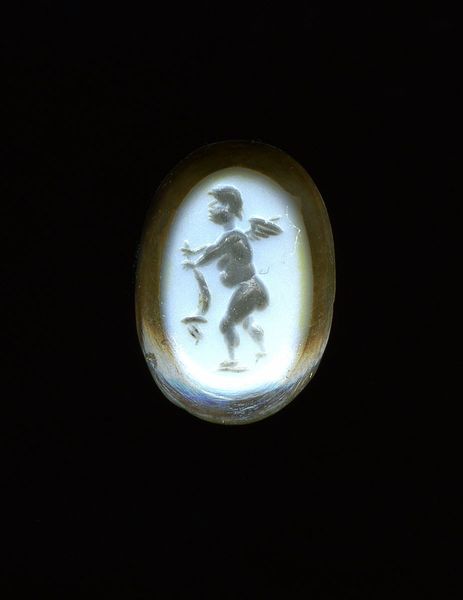
Titel: Gemme (Amor)
Standort: Hamburg
Institution: Museum für Kunst und Gewerbe Hamburg
Schlagwörter: schmuck, geschichte, kleidung, geschnitten, accessoire, kunstgewerbe, kaiserzeit, amor, kunsthandwerk, fackel, amoretten, cupido, gemme, achat, wissenschaften, glyptik, attributen, frauenkleidung, damenbekleidung, schmuckstein, handschmuck, bildwerke, steinschneidekunst, angewandte und bildende kunst, hessische systematik, körper, künste, mittlere, körperschmuck, steinschnitte, römisch, niccolo